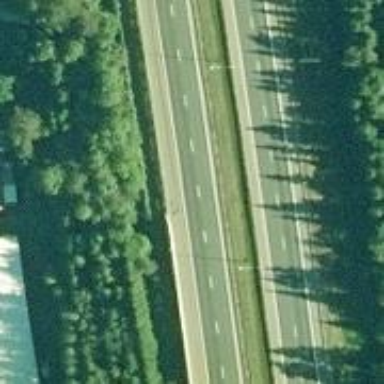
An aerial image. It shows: View of motorway.